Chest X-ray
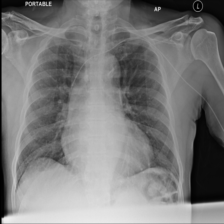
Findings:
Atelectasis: negative
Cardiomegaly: negative
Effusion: negative
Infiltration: negative
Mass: negative
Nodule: negative
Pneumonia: negative
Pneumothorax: negative
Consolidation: negative
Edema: negative
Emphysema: negative
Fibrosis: negative
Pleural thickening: negative
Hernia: negative